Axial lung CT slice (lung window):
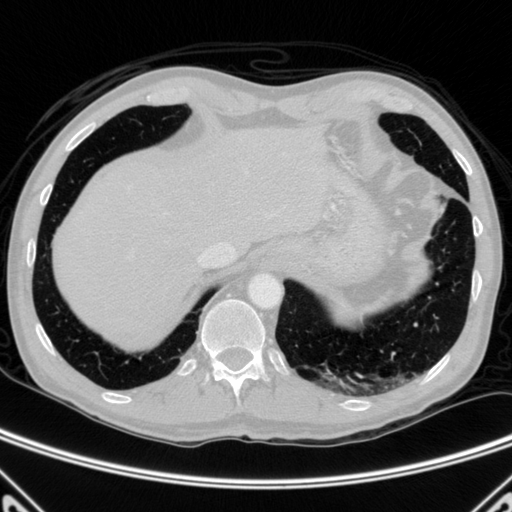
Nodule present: no